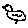
Label: bird